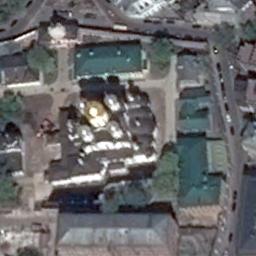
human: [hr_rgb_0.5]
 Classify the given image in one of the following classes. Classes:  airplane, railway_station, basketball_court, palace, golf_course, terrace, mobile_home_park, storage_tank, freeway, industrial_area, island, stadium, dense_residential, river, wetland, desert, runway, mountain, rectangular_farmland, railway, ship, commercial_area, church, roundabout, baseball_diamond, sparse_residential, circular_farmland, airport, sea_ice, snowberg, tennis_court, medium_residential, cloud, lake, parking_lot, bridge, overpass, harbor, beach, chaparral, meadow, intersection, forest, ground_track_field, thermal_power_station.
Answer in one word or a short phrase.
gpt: church